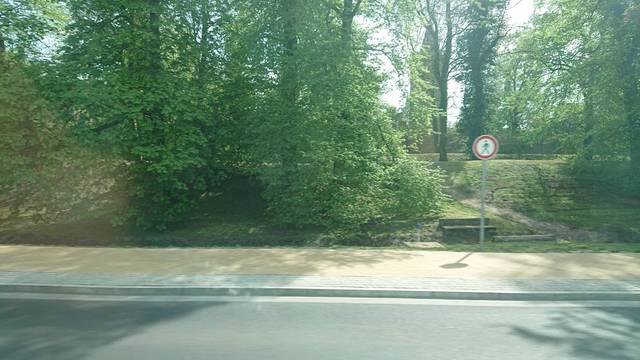
Region: Germany
Coordinates: 53.561, 13.26